Aerial crown-view tile of a tropical tree (Barro Colorado Island, Panama), acquired 20240716:
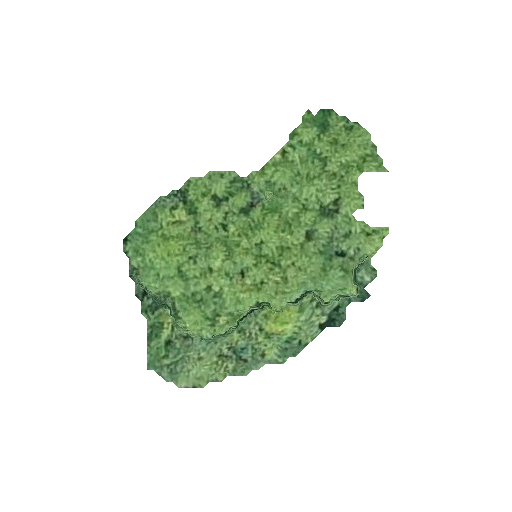
Species: Spondias mombin
GBIF accepted scientific name: Spondias mombin
Crown area: 72.393 m²